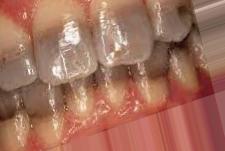
Condition: Tooth Discoloration